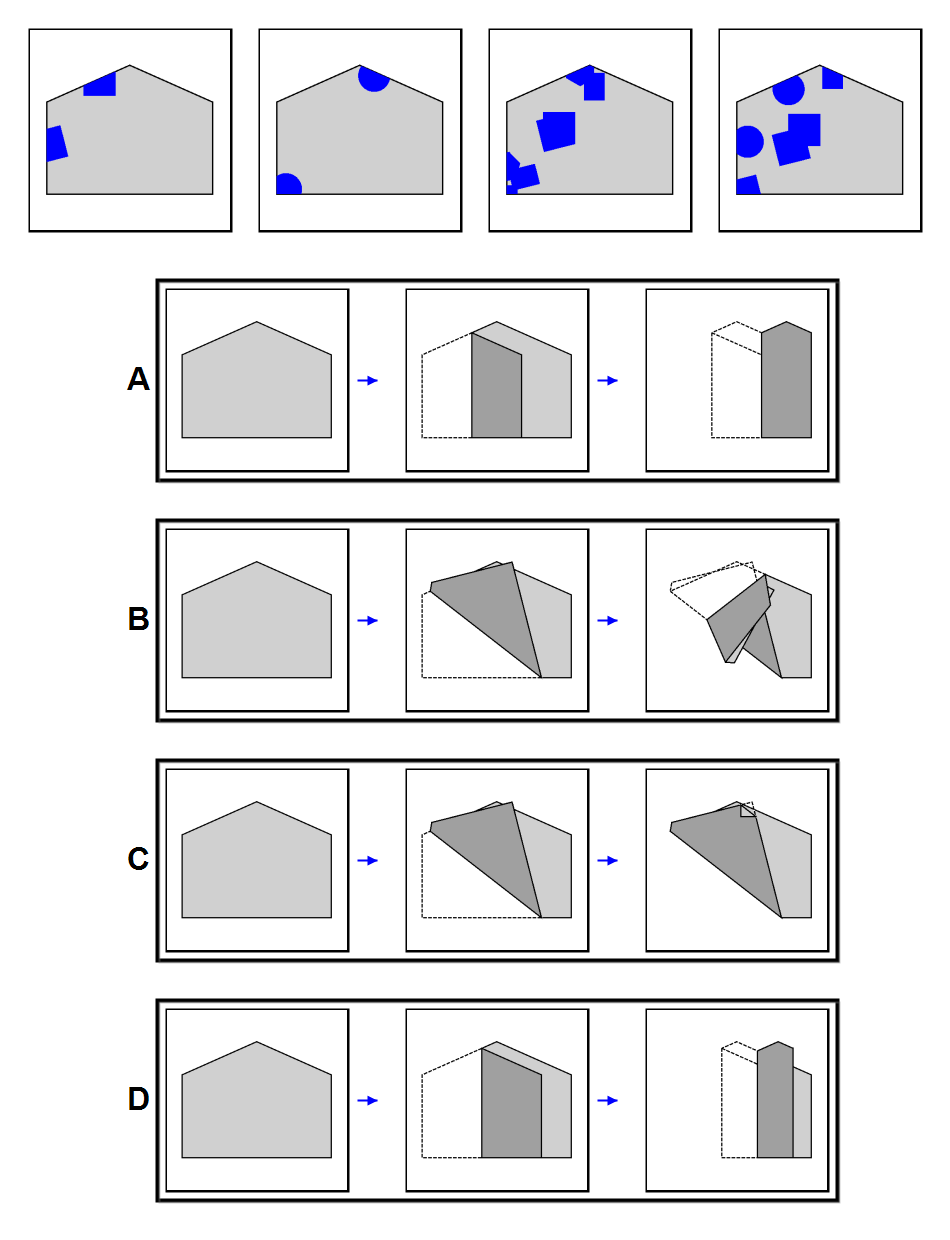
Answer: C